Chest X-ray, PA view. Patient: 16 years old, sex F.
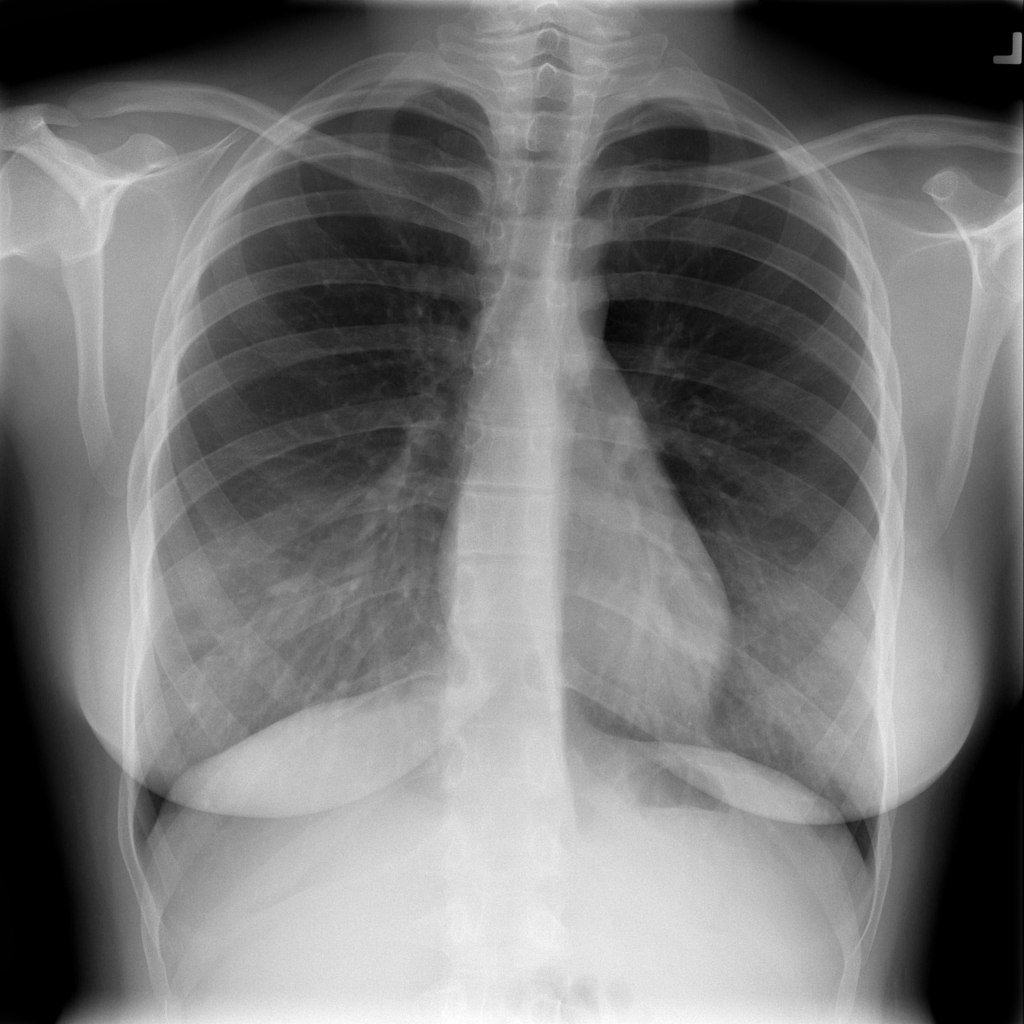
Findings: No Finding